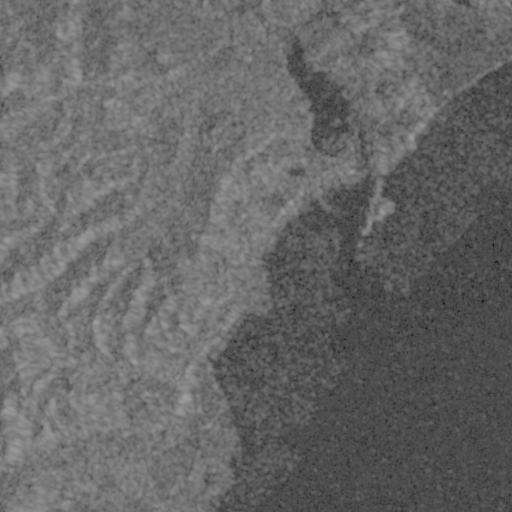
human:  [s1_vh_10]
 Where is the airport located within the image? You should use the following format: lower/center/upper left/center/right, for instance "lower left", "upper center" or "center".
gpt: The airport is located in the upper right of the image.
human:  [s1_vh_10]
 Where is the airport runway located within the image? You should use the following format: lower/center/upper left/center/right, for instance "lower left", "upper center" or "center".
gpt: The airport runway is located in the upper right of the image.
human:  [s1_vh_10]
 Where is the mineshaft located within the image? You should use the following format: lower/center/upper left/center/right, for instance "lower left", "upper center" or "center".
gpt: The mineshaft is located in the upper left of the image.
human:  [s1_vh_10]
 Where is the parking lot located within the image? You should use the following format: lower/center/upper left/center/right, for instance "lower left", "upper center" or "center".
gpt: The parking lot is located in the upper right of the image.
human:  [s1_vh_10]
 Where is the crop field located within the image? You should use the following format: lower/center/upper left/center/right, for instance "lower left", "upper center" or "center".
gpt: There is no crop field in the image.

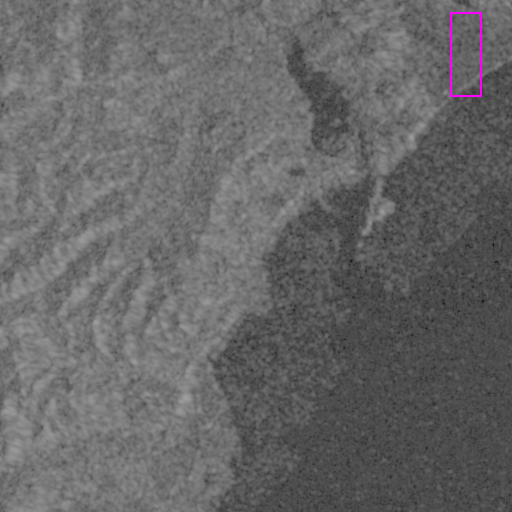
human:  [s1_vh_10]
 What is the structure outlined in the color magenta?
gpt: The structure outlined in magenta is an airport.
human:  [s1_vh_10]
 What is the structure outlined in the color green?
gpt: There is no green outline.